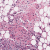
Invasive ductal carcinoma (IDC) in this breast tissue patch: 1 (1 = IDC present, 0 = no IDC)